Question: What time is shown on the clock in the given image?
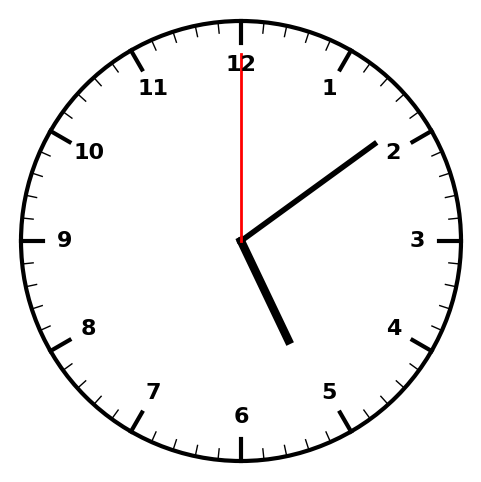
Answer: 05:09:00